Aerial crown-view tile of a tropical tree (Barro Colorado Island, Panama), acquired 20240813:
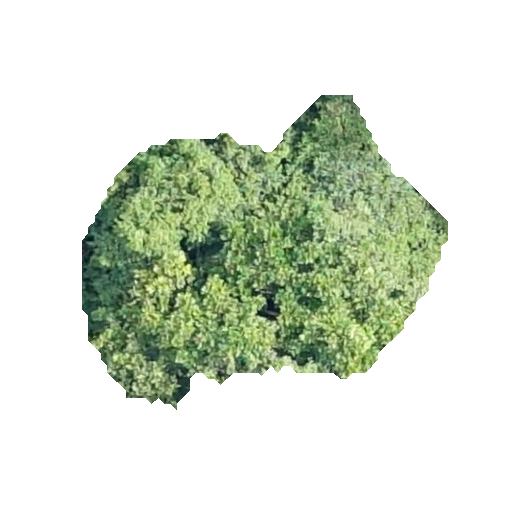
Species: Anacardium excelsum
GBIF accepted scientific name: Anacardium excelsum
Crown area: 115.761 m²